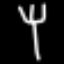
Label: fork